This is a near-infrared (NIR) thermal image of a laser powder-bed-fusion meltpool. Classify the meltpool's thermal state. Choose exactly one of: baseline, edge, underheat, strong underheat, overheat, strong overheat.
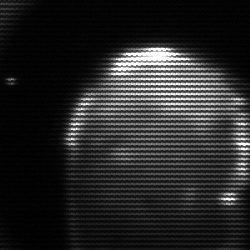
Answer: edge